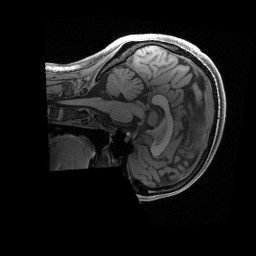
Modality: T1w
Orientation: sagittal
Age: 27
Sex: female
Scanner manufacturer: siemens
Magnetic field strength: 3 T
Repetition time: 2.4 s
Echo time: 0.00222 s